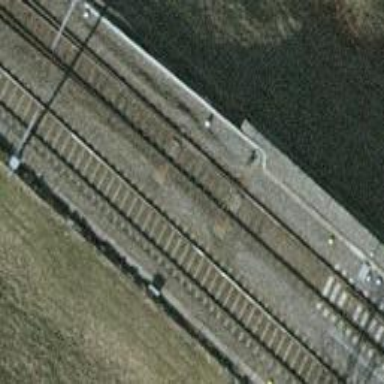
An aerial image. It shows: Railway switch.